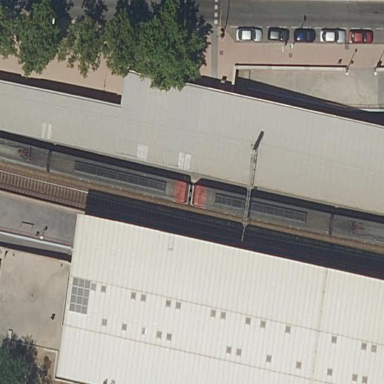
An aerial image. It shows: Train station building that serves as public transport station.